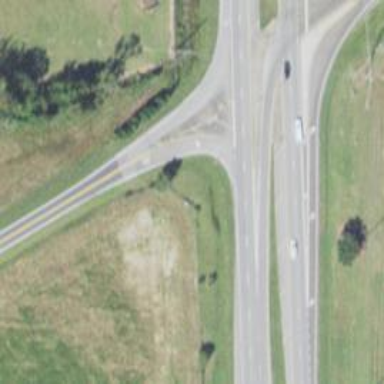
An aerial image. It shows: Trunk link highway.